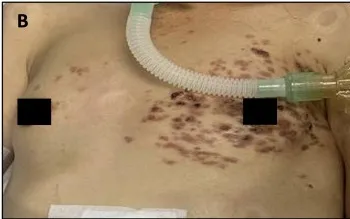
B: Initial resolution of the rash, with improvement in the pustules.
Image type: medical_photograph (skin_photograph)